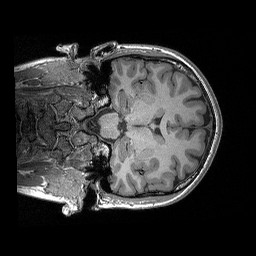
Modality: T1w
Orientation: coronal
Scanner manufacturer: siemens
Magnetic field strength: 3 T
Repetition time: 2.3 s
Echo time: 0.00298 s